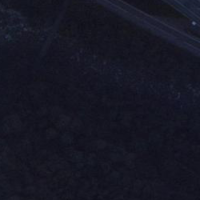
EUNIS habitat code: 57
Species observed at this site:
Aruncus dioicus
Buteo buteo